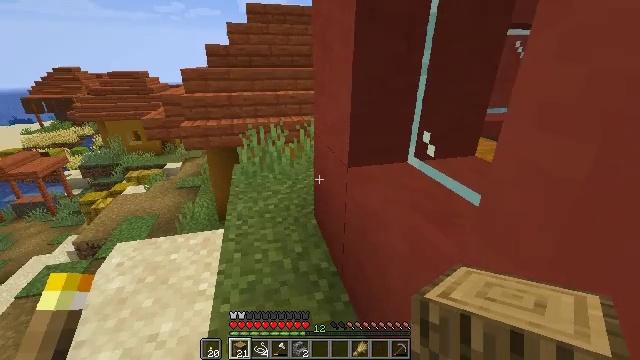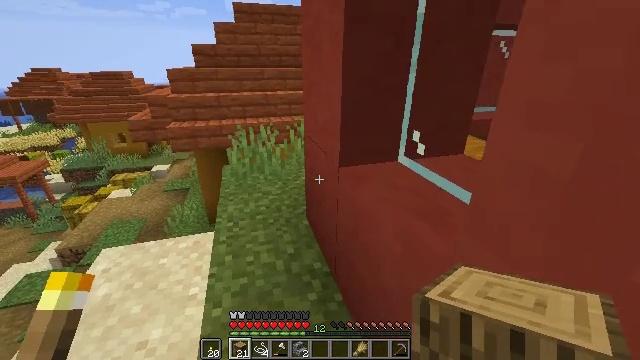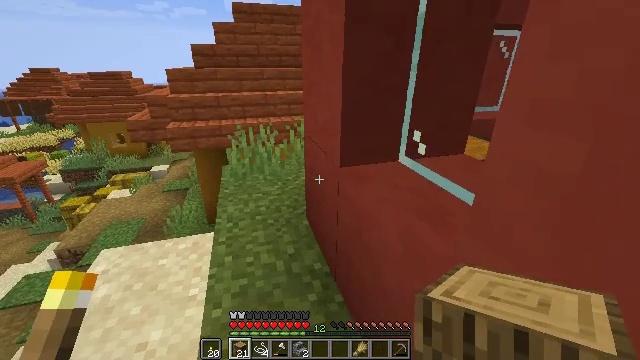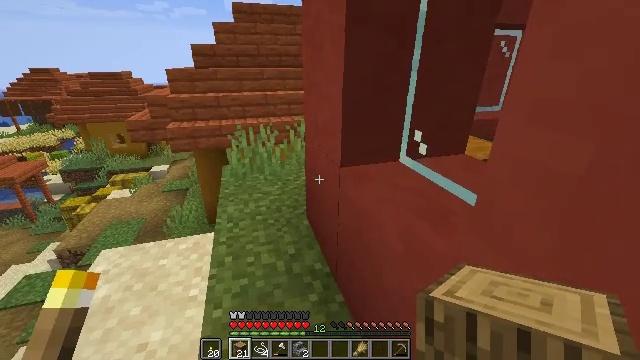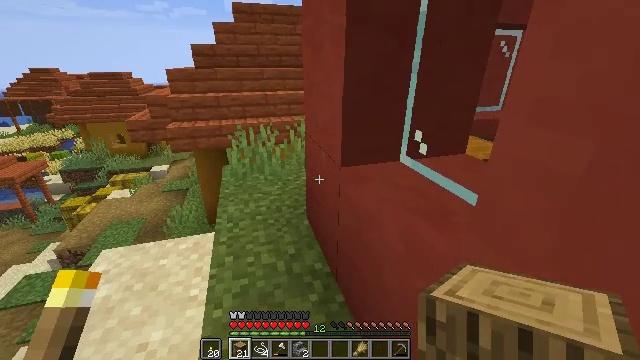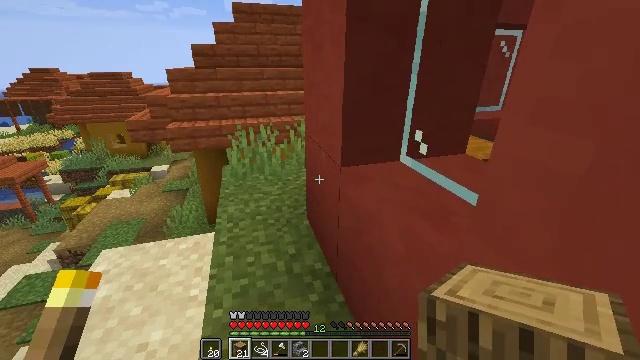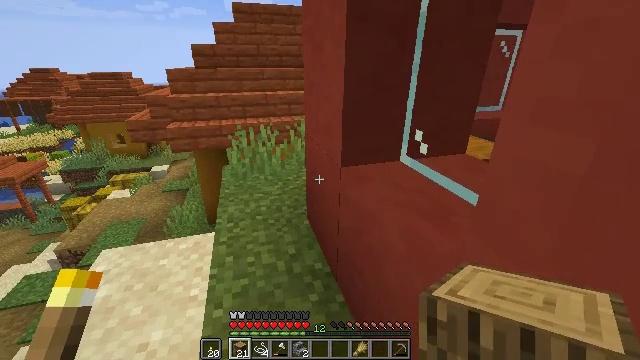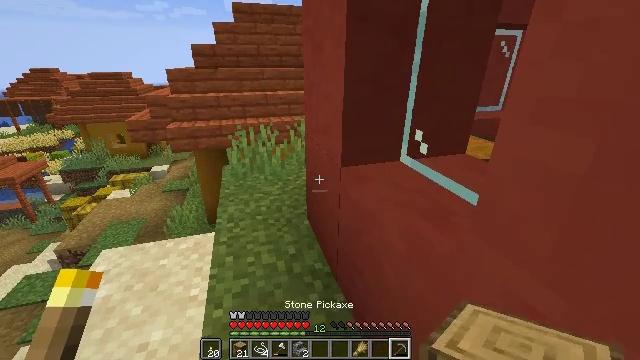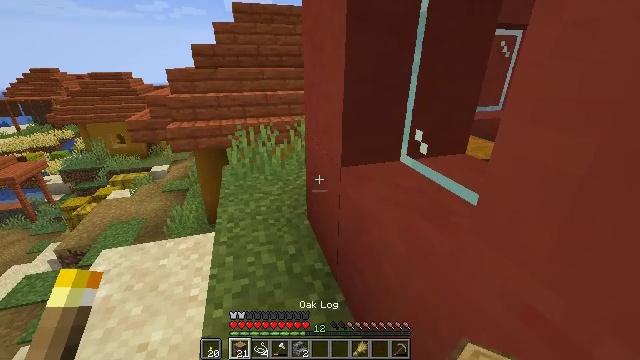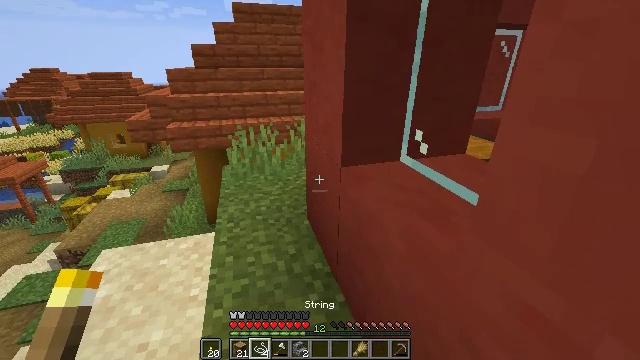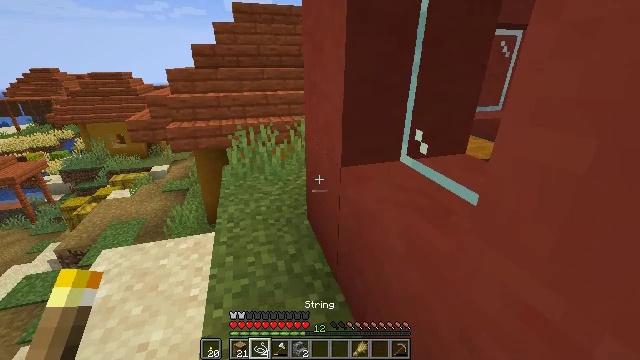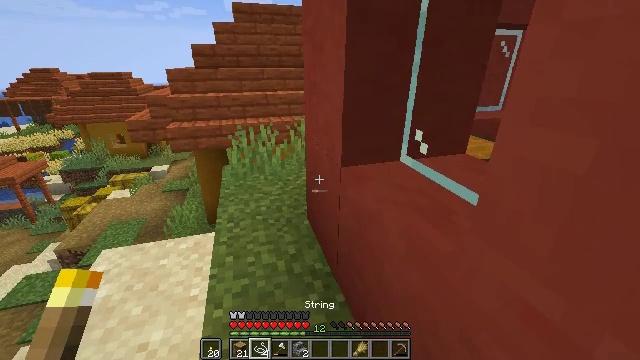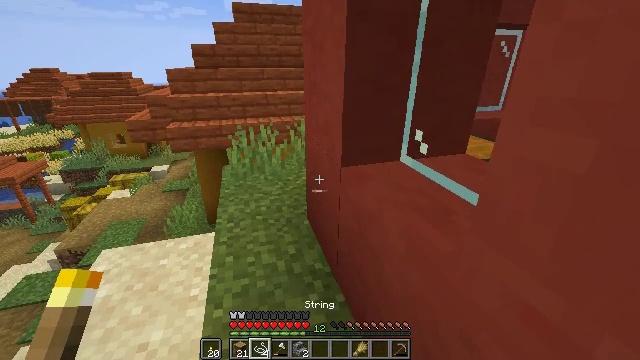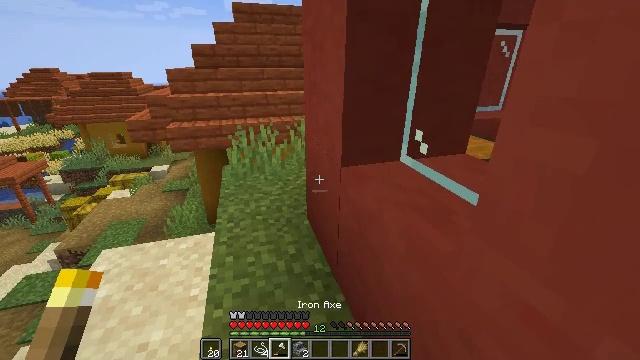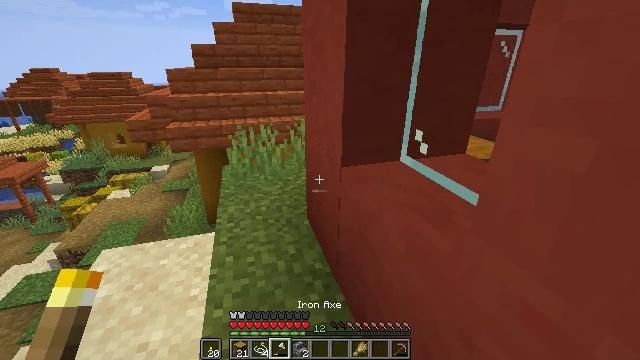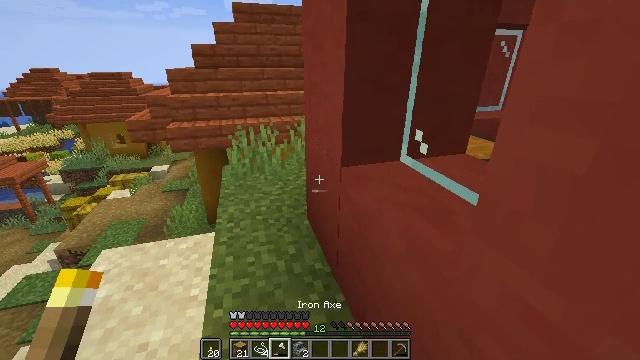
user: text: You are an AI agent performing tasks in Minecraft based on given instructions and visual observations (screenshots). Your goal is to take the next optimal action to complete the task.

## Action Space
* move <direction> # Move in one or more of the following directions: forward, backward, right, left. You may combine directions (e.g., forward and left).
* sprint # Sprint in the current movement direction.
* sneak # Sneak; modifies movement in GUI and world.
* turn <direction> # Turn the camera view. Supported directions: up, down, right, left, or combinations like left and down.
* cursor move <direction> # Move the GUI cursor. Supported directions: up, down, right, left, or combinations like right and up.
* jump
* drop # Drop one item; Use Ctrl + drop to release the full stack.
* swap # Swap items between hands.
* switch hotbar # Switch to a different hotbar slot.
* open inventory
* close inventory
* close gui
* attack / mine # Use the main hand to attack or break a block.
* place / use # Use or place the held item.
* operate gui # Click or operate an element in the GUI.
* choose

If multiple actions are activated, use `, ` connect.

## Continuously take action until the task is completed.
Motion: motion action
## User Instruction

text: Gather red terracotta for building.
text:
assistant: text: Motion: turn right
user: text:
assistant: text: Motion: no_op
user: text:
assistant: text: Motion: no_op
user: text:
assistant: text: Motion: no_op
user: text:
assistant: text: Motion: no_op
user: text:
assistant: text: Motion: no_op
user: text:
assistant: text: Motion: no_op
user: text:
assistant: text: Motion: no_op
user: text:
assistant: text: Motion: no_op
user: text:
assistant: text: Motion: no_op
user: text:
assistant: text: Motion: no_op
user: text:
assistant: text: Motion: no_op
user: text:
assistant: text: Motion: no_op
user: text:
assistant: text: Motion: no_op
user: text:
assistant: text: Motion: no_op
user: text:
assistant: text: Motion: no_op
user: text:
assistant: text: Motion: no_op
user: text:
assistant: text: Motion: no_op
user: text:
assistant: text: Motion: no_op
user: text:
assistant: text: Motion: no_op
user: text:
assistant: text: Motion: no_op
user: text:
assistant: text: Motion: no_op
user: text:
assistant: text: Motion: no_op
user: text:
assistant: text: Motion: no_op
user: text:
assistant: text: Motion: no_op
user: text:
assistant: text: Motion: no_op
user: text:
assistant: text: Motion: no_op
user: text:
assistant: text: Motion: no_op
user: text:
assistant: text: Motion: no_op
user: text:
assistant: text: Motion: no_op